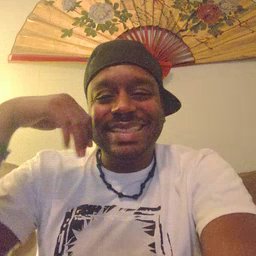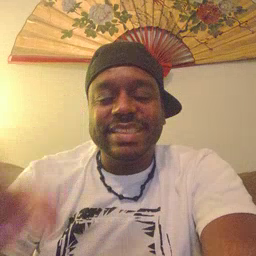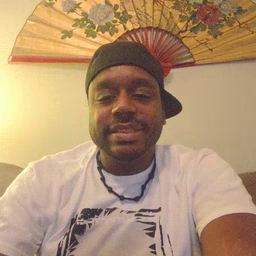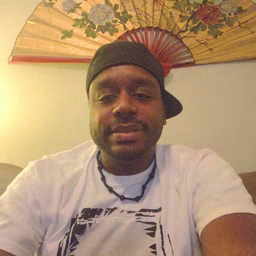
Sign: smile